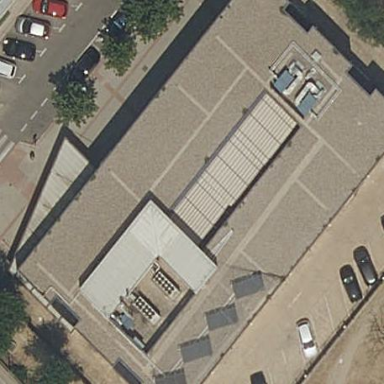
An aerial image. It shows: Healthcare clinic is depicted in the image.